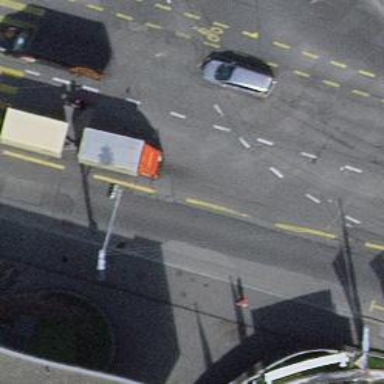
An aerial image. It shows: Secondary road with asphalt surface. It has trolley wires and lane designated for buses on the left. There is also shared busway on the left for cyclists.